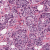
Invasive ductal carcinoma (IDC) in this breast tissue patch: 1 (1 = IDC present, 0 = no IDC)